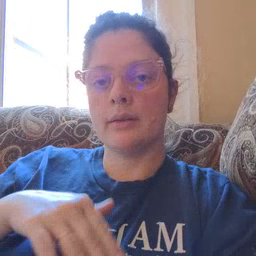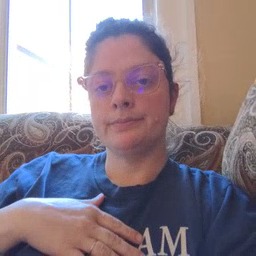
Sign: bad